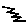
Label: zigzag